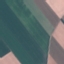
Land use / land cover class: AnnualCrop